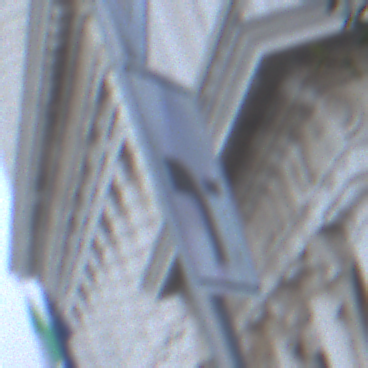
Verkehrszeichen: VerlaufVorfahrtsstrasse6
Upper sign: Vorfahrtsstrasse
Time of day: Dawn
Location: Outdoor (Urban)
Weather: Clear
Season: NotSpecified
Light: Natural